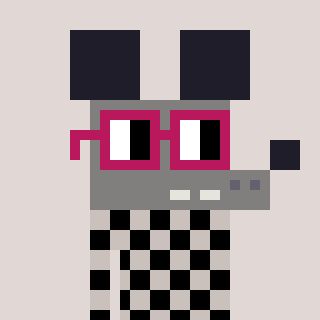
a pixel art character with square dark red glasses, a mouse-shaped head and a foggrey-colored body on a warm background